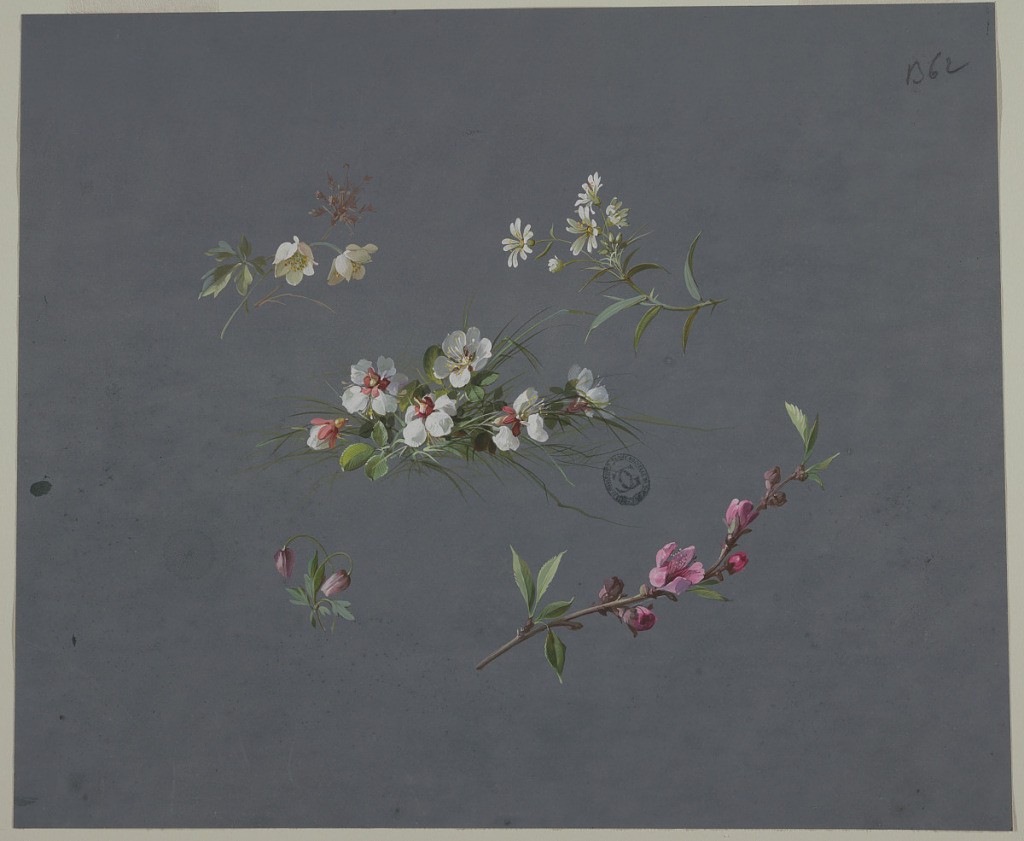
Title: Design for Wallpaper and Textiles: Flowers
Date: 19th century
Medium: Brush and gouache on blue paper
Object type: Drawing
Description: Five groups of flowers on dark blue-gray background. Four groupings at each corner with one in the center. Center: six white flowers with foliage and blades of green grass behind. Top left: one stem with two white flowers and foliage with brown foliage behind, tops of flowers facing right. Top right: four white flowers and one blossom on one stem with foliage with tops of flowers facing left. Bottom right: one branch with foliage and pink flowers and blossoms, facing right. Bottom left: two stems with foliage and one pink flower on each facing downward.